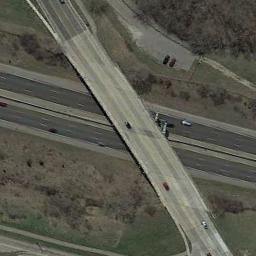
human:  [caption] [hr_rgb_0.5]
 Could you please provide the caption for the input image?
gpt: The overpass is next to the grass and some trees .

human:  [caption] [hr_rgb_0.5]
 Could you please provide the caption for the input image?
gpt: There are several cars on the road under the overpass .

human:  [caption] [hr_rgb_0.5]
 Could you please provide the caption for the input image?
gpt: An overpass is above the road .

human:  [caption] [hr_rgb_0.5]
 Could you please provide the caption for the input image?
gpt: The cross-line overpass is over the road on the clearing .

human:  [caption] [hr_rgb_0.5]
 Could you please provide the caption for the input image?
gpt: There are some brown trees beside the overpass .